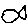
Label: fish